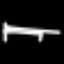
Label: bed